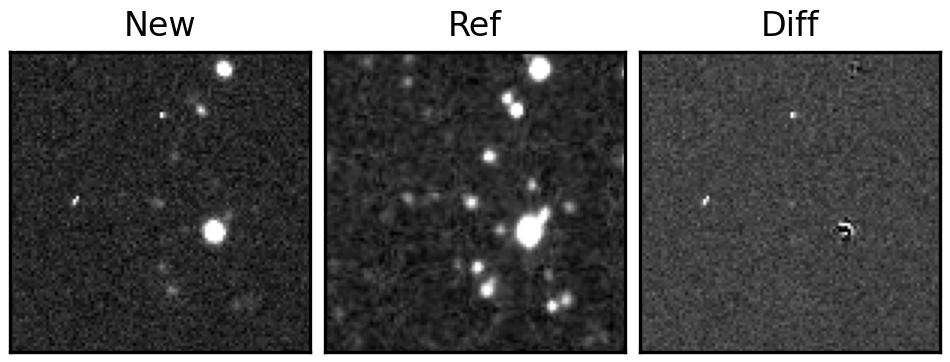
Label: real